Question: I'm currently working on a simple search website. I'm using php and mysql workbench. My problem is in my article page below I can't display the actual name of the location and vendor, these are in a different table but is connected via foreign key in my "copy" table. It only shows the acronym and the number that corresponds to the actual word. Sorry for my bad english. I will insert a picture of my er diagram.

'''
<?php
include 'header.php';
?>
<div id= "Title">
<h1>Online Public Access Catalog</h1>
</div>
<div id="navbar">
<h2> DISCOVERY SERVICE</h2>
<form id="SearchBar" action="search.php" method="POST">
<input type="text" name="search" class="search" placeholder="Search Here">
<button type="submit" name="submit" class= "submit">Submit</button>
</form>
<h3 class="enterword"> Enter a word or phrase and press submit</h3>
</body>
</html>
'''
'''
<?php
include 'header.php'
?>
<h1 class="searchresults">Search Results:</h1>
<div class="search-container">
<?php
if (isset($_POST['submit']))
{
$search = mysqli_real_escape_string($conn, $_POST['search']);
$sql = "SELECT * FROM book WHERE Book_Title LIKE '%$search%' OR Author LIKE '%$search%' OR Call_Number LIKE '%$search%'";
$result = mysqli_query($conn, $sql);
$queryResult = mysqli_num_rows($result);
echo "<h3 class='resultcount'>There are ".$queryResult." results!</h3>";
if ($queryResult > 0)
{
while ($row = mysqli_fetch_assoc($result))
{
echo "<a href='article.php?Book_Title=".$row['Book_Title']."&id=".$row['Book_ID']."' class= 'search-ref'><div class=search-box>
<tr><td>".$row['Book_Title']." </td>
<td>/ ".$row['Author']."</td>
<p>".$row['Call_Number']."</p>
</div></tr><br>";
}
}
}
?>
<input type="button" value="Back" onclick="history.back(-1)" />
</div>
<!-- Article Page -->
<?php
include 'header.php';
?>
<link rel="stylesheet" href="https://maxcdn.bootstrapcdn.com/bootstrap/3.3.7/css/bootstrap.min.css">
<script src="https://ajax.googleapis.com/ajax/libs/jquery/3.3.1/jquery.min.js"></script>
<script src="https://maxcdn.bootstrapcdn.com/bootstrap/3.3.7/js/bootstrap.min.js"></script>
<div class="article-container">
<?php
//Declairing Variables
$Author = "Authors: ";
$Edition = "Edition: ";
$Subject ="Subject: ";
$Summary = "Summary: ";
$Notes = "Notes: ";
$Publisher ="Publisher: ";
$Phys_Desc ="Physical Description: ";
$Call_Number ="Call Number: ";
$Book_ID = "Book ID: ";
$Title= mysqli_real_escape_string($conn, $_GET['Book_Title']);
$sql ="SELECT * FROM book WHERE Book_Title='$Title'";
$result = mysqli_query($conn, $sql);
$queryResult = mysqli_num_rows($result);
if ($queryResult > 0)
while ($row = mysqli_fetch_assoc($result))
{
echo "<div class= 'article-box'>
<h3 class='booktitle'><b>".$row['Book_Title']."</h3></b>
<p><b>$Author</b>".$row['Author']."</p>
<p><b>$Edition</b>".$row['Edition']."</p>
<p><b>$Subject</b>".$row['Subject']."</p>
<p><b>$Summary</b>".$row['Summary']."</p>
<p><b>$Notes</b>".$row['Notes']."</p>
<p><b>$Publisher</b>".$row['Publisher']."</p>
<p><b>$Phys_Desc</b>".$row['Phys_Desc']."</p>
<p><b>$Call_Number</b>".$row['Call_Number']."</p>
</div>";
}
?>
<input type="button" value="Back" onclick="history.back(-1)" />
<!-- POP-UP WINDOW -->
<!-- Trigger the modal with a button -->
<button type="button" class="btn btn-info btn-lg" data-toggle="modal" data-target="#myModal">Copies</button>
<!-- Modal -->
<div class="modal fade" id="myModal" role="dialog">
<div class="modal-dialog">
<!-- Modal content-->
<div class="modal-content">
<div class="modal-header">
<button type="button" class="close" data-dismiss="modal">&times;</button>
<h4 class="modal-title">Copies</h4>
</div>
<div class="modal-body">
<table class = "table">
<tr>
<th>Barcode</th>
<th>Copy</th>
<th>Status</th>
<th>Location</th>
<th>Format</th>
<th>Vendor</th>
</tr>
<?php
{
$id = mysqli_real_escape_string($conn, $_GET['id']);
$sql = "SELECT * FROM copy WHERE Book_ID='$id'";
$result = mysqli_query($conn, $sql);
$queryResult = mysqli_num_rows($result);
if ($queryResult > 0)
{
while ($row = mysqli_fetch_assoc($result))
{
echo "
<tr><td>".$row['Barcode']."</td>
<td>".$row['Copy']."</td>
<td>".$row['Status']."</td>
<td>".$row['Location']."</td>
<td>".$row['Format']."</td>
<td>".$row['Vendor']."</td></tr>
";
}
}
}
?>
</div>
</div>
</div>
</div>
</div>
</body>
</html>
'''
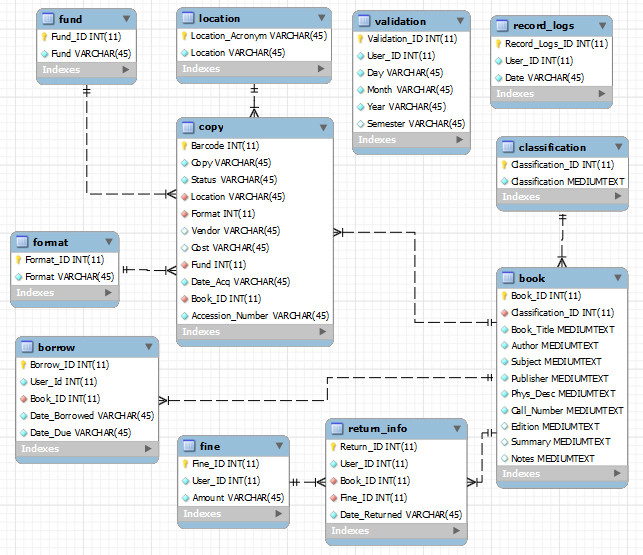
Answer: Try to use JOIN in your query.
'''
SELECT Barcode, Copy, Status, l.Location, f.Format, Vendor
FROM copy c
INNER JOIN location l ON l.Location_Acronym = c.Location
INNER JOIN format f ON f.Format_ID = c.Format
WHERE Book_ID='$id'
'''